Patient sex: M
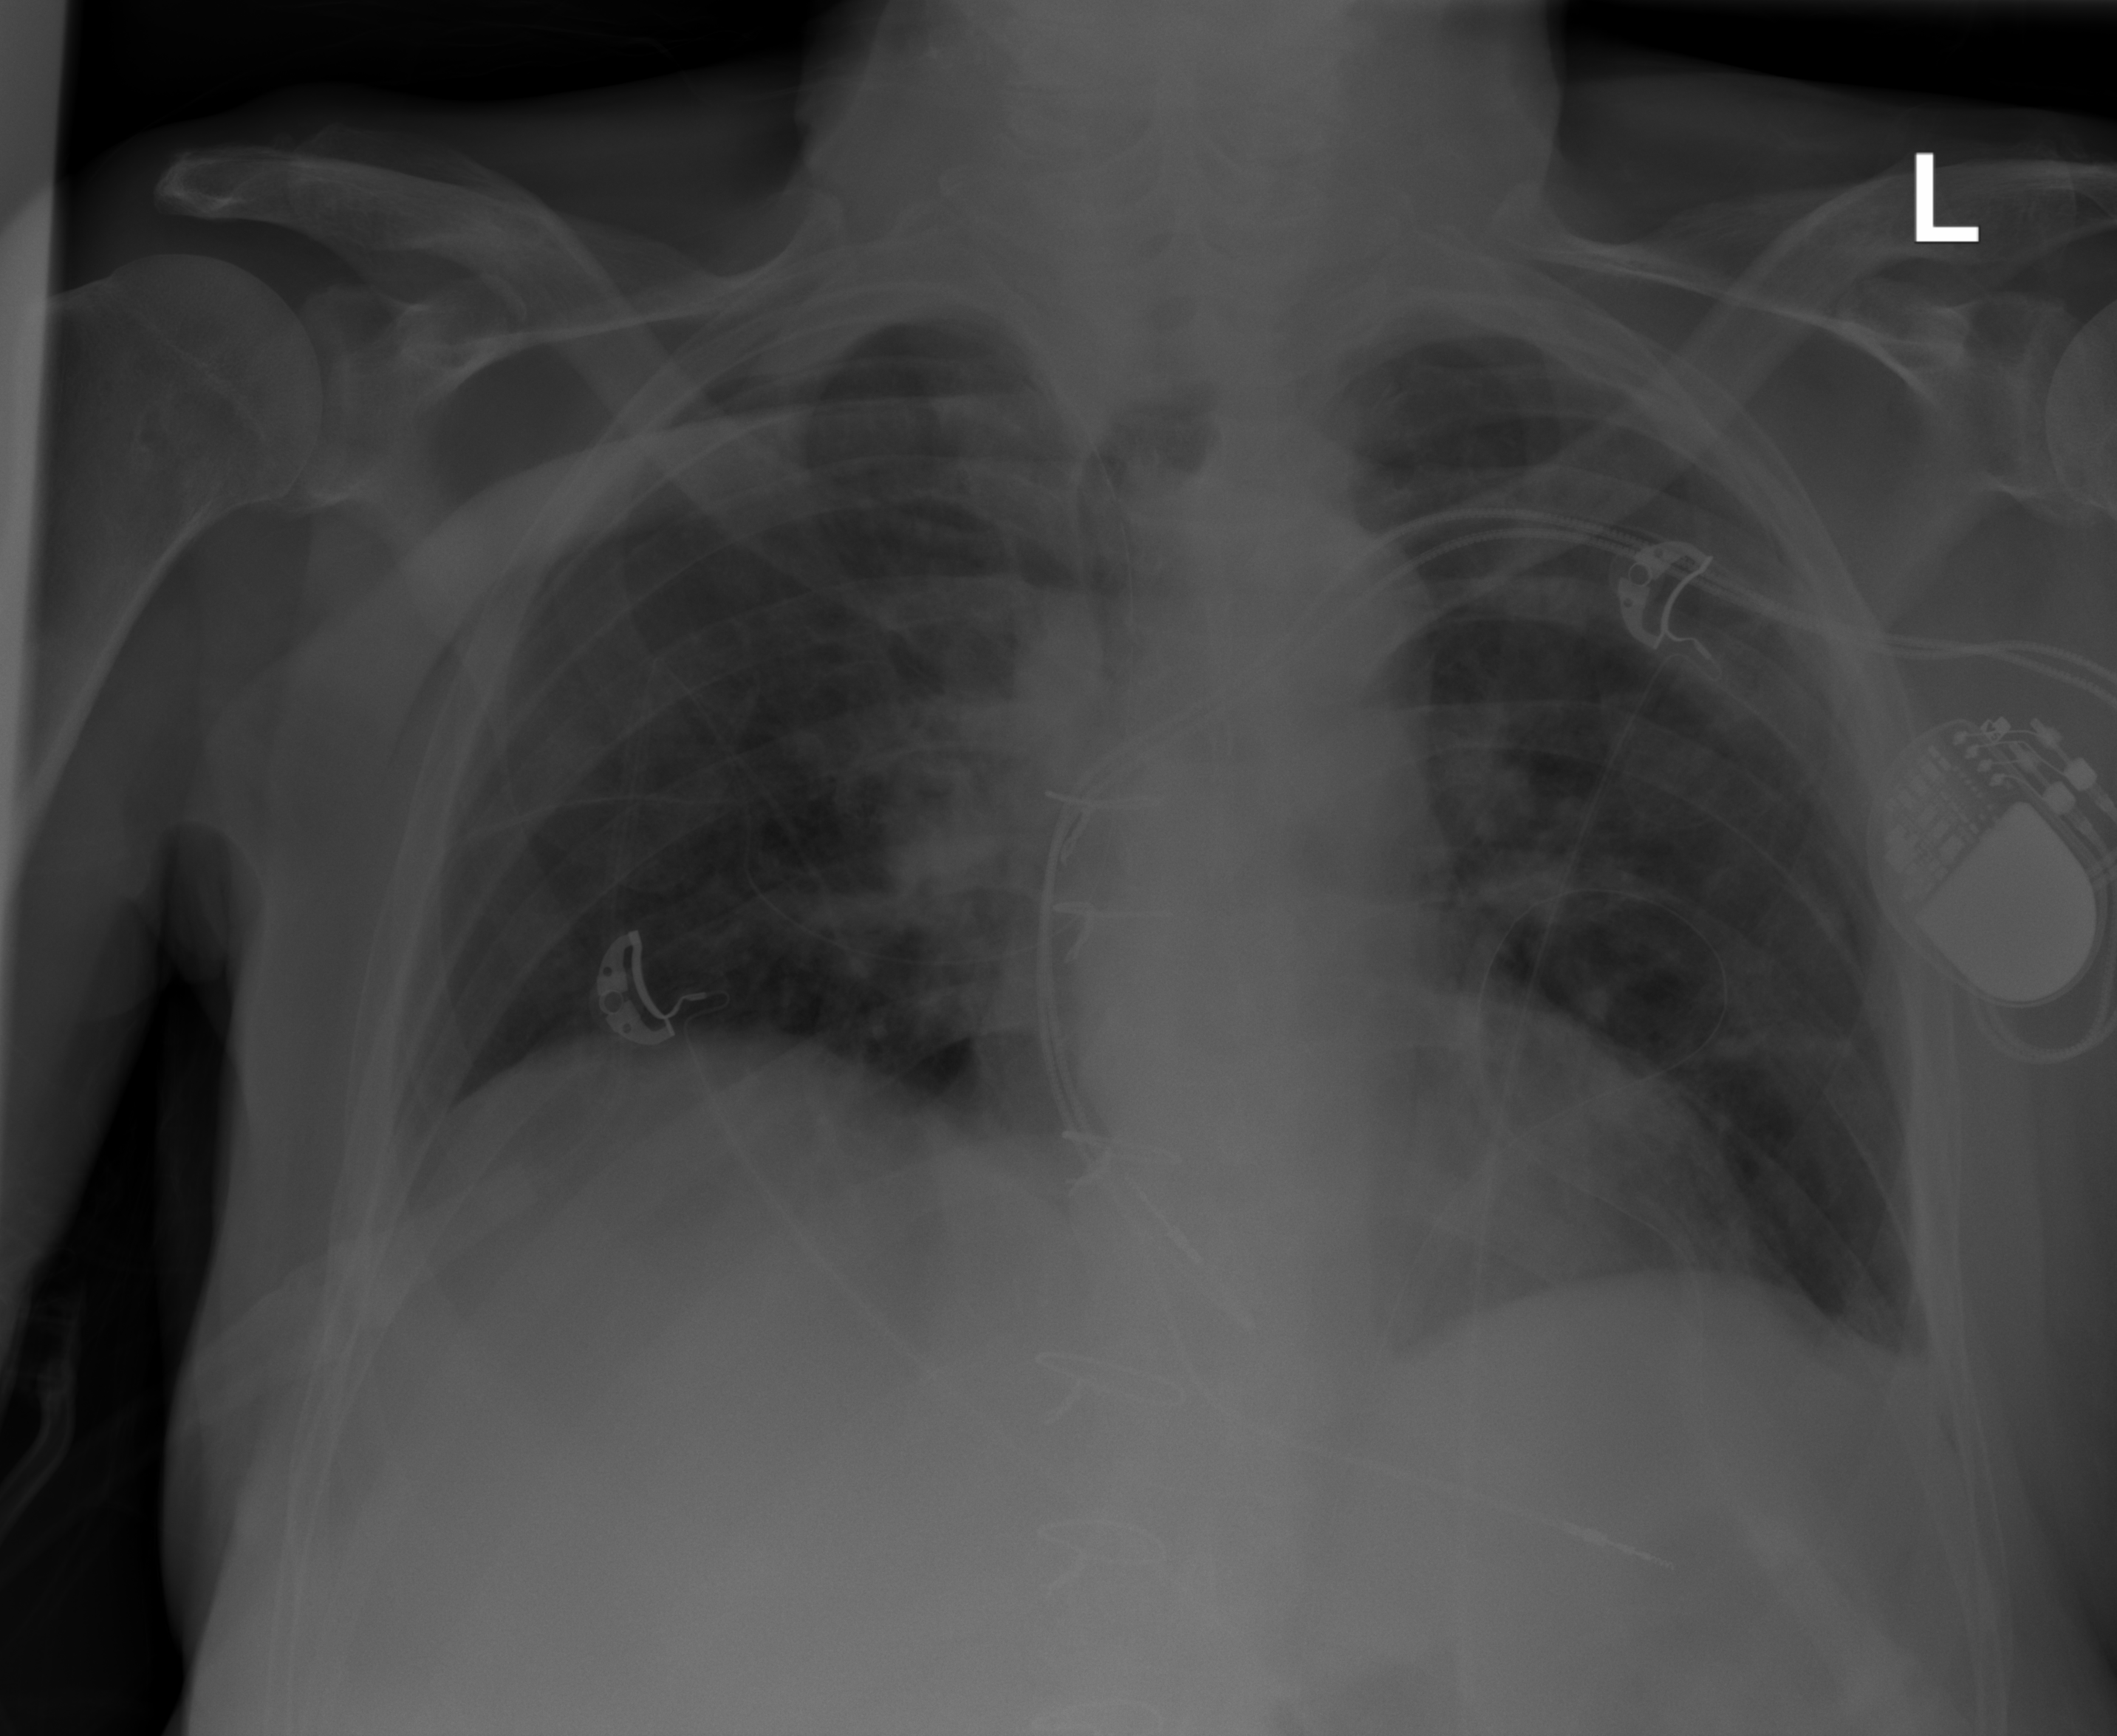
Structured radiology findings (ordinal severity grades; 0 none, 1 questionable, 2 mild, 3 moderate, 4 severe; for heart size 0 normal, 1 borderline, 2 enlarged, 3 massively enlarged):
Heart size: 0
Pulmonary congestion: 2
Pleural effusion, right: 0
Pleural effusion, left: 2
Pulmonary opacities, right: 2
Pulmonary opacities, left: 1
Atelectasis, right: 2
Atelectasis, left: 2